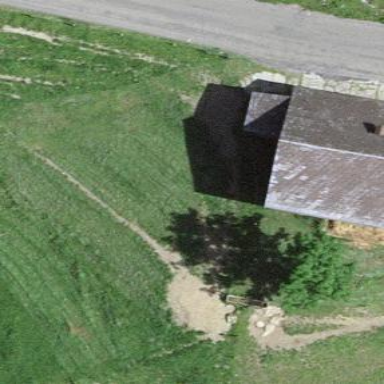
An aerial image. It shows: Farm auxiliary building with gabled roof.